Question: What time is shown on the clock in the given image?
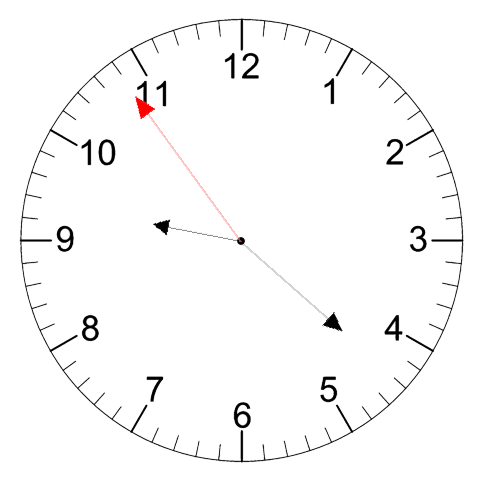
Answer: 09:21:54